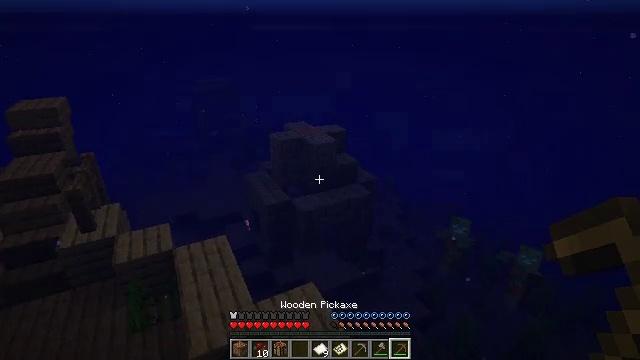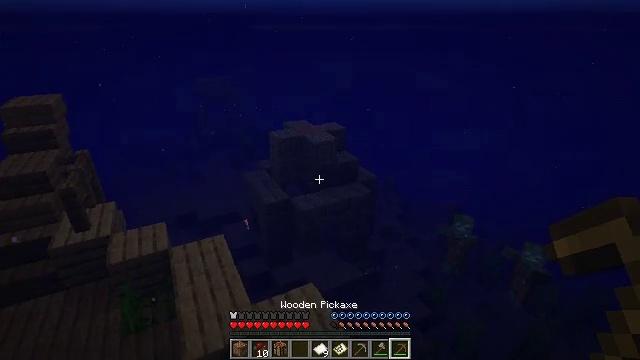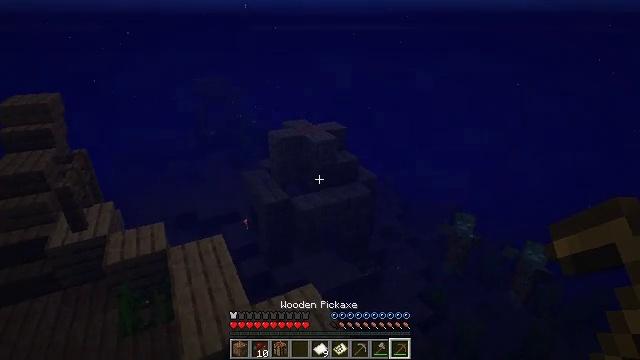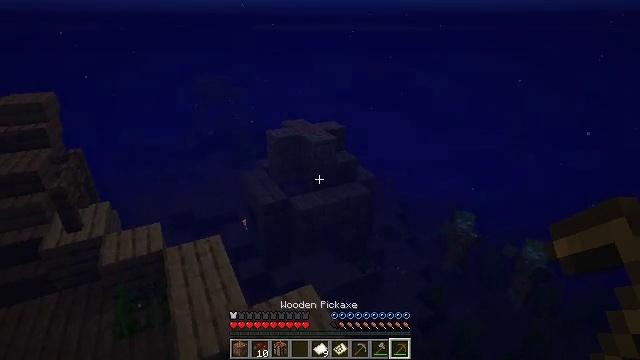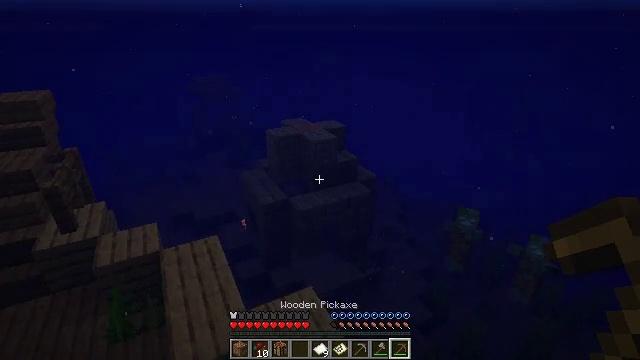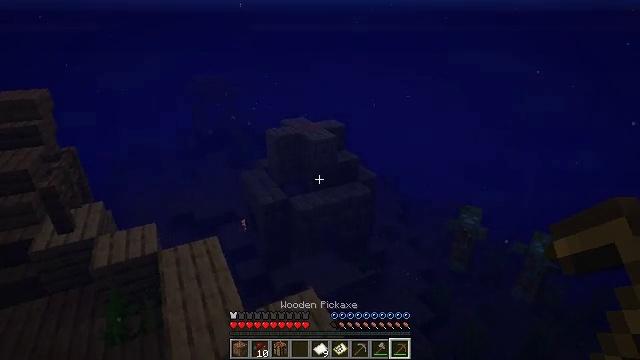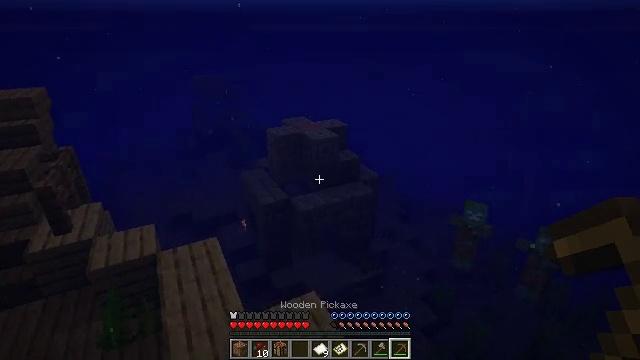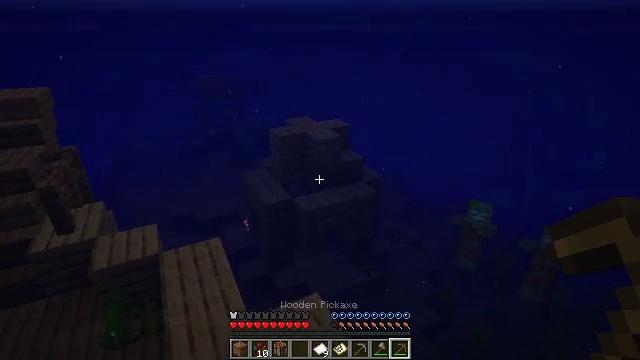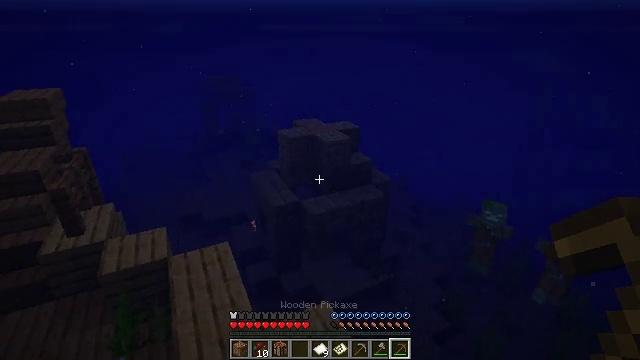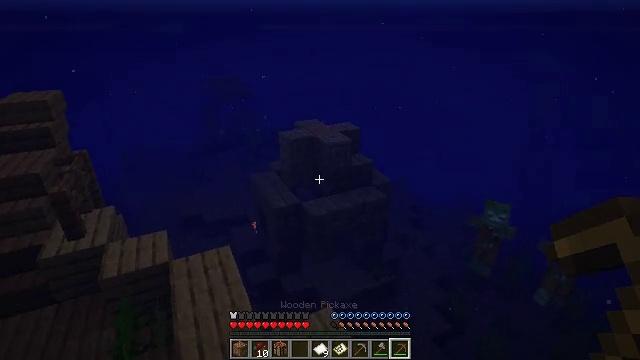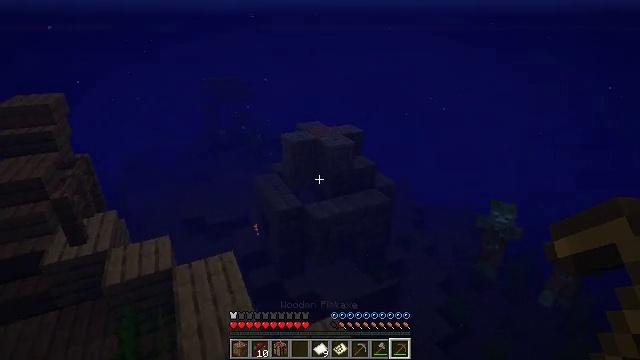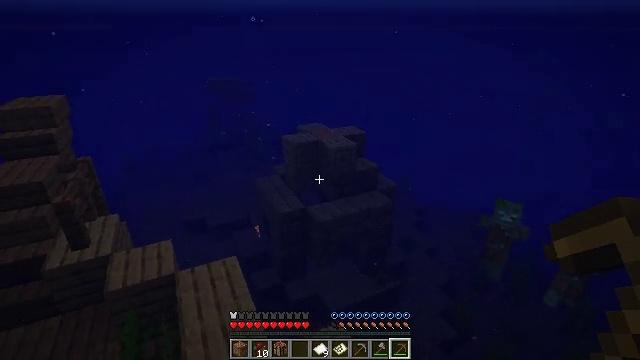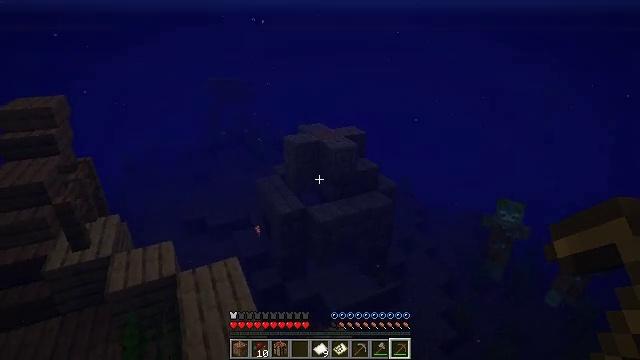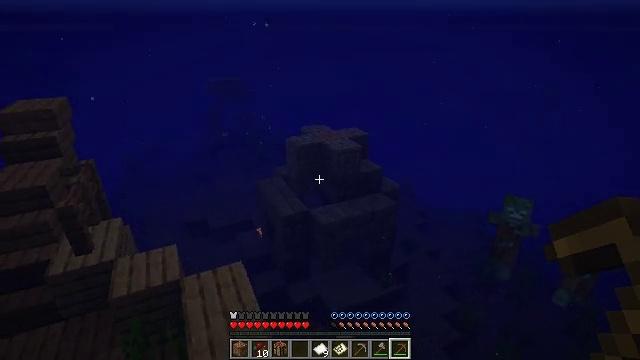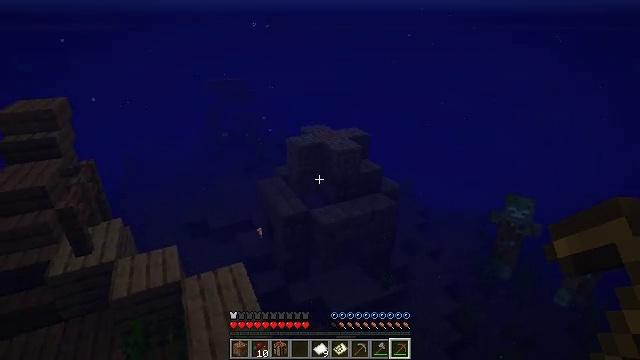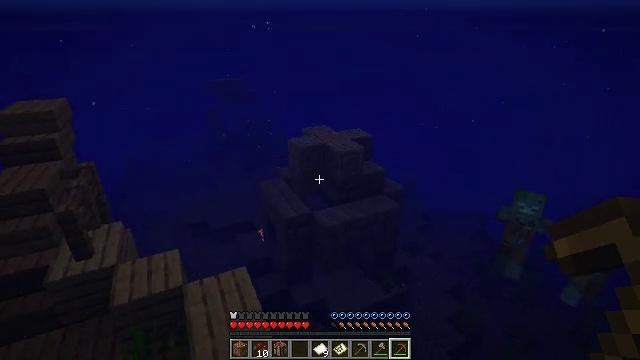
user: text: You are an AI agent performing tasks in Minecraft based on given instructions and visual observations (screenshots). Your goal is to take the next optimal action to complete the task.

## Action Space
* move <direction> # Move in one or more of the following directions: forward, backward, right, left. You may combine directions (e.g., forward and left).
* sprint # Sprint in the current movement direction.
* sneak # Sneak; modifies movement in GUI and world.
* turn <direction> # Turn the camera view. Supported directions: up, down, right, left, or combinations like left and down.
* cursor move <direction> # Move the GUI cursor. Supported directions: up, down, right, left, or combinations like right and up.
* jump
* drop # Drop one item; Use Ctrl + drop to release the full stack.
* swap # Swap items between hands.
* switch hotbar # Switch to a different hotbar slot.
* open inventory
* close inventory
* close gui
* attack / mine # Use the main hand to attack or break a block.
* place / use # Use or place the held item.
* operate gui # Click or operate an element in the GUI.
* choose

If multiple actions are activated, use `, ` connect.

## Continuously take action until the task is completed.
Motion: motion action
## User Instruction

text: Break the seagrass in the ocean.
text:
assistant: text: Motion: move forward
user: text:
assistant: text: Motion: move forward
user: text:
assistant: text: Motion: move forward
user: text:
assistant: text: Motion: move forward and move left
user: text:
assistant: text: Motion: move forward and move left
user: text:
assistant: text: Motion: move forward and move left
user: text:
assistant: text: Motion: move forward and move left, jump
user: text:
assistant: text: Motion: move forward and move left, turn left, jump
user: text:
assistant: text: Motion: move forward and move left, jump
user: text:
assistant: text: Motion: move forward and move left
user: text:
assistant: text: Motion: move left
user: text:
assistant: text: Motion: move left
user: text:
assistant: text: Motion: move forward
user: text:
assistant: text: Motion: move forward
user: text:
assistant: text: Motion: no_op
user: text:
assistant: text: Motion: move forward
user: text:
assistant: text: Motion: move forward
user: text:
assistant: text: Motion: move forward
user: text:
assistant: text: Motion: move forward
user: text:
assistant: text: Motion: move forward
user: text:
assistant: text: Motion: move forward
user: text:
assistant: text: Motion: move forward
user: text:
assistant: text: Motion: move forward
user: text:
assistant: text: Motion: move forward
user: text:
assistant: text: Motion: move forward
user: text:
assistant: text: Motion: move forward
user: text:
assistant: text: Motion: move forward
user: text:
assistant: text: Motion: move forward
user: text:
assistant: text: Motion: move forward
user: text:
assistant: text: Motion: move forward, jump